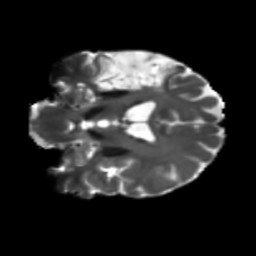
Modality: T2w
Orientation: coronal
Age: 66
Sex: male
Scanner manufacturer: siemens
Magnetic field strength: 3 T
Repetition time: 5.47 s
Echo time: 0.0854 s